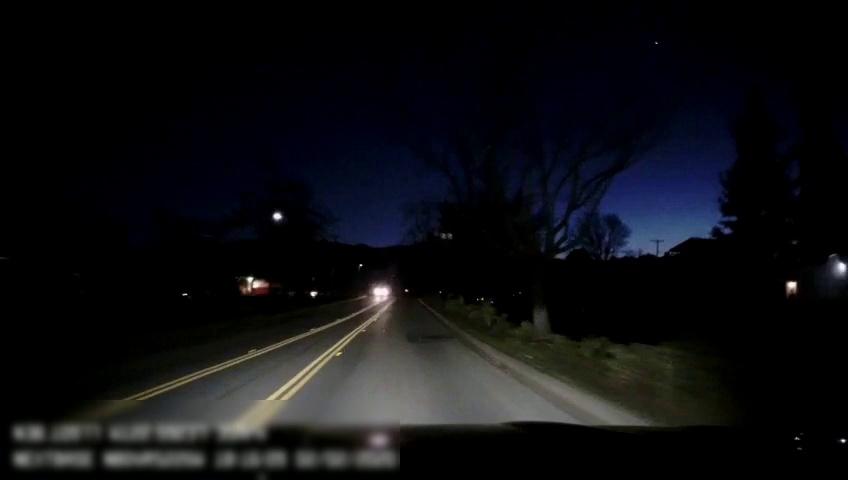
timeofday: Night
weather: Other
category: Drivable Space
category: Vehicles | SUV
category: Lanes | Current Lane
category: Lanes | Alternate Lane